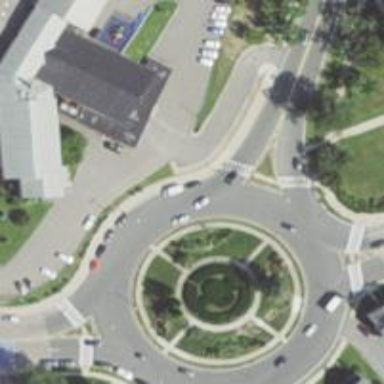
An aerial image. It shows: Secondary road with asphalt surface leading to roundabout. The area is surrounded by commercial establishments.